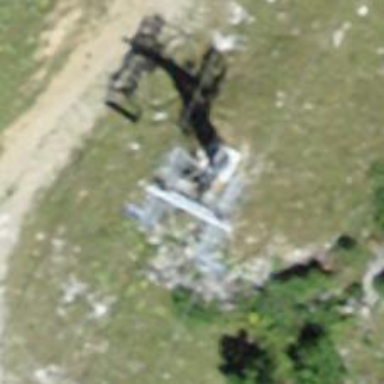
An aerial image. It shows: Pylon used for aerialway.